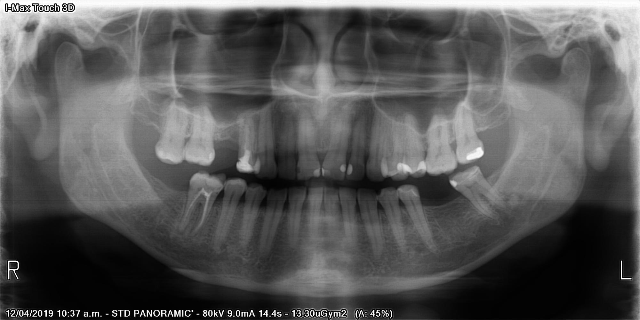
adult